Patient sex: M
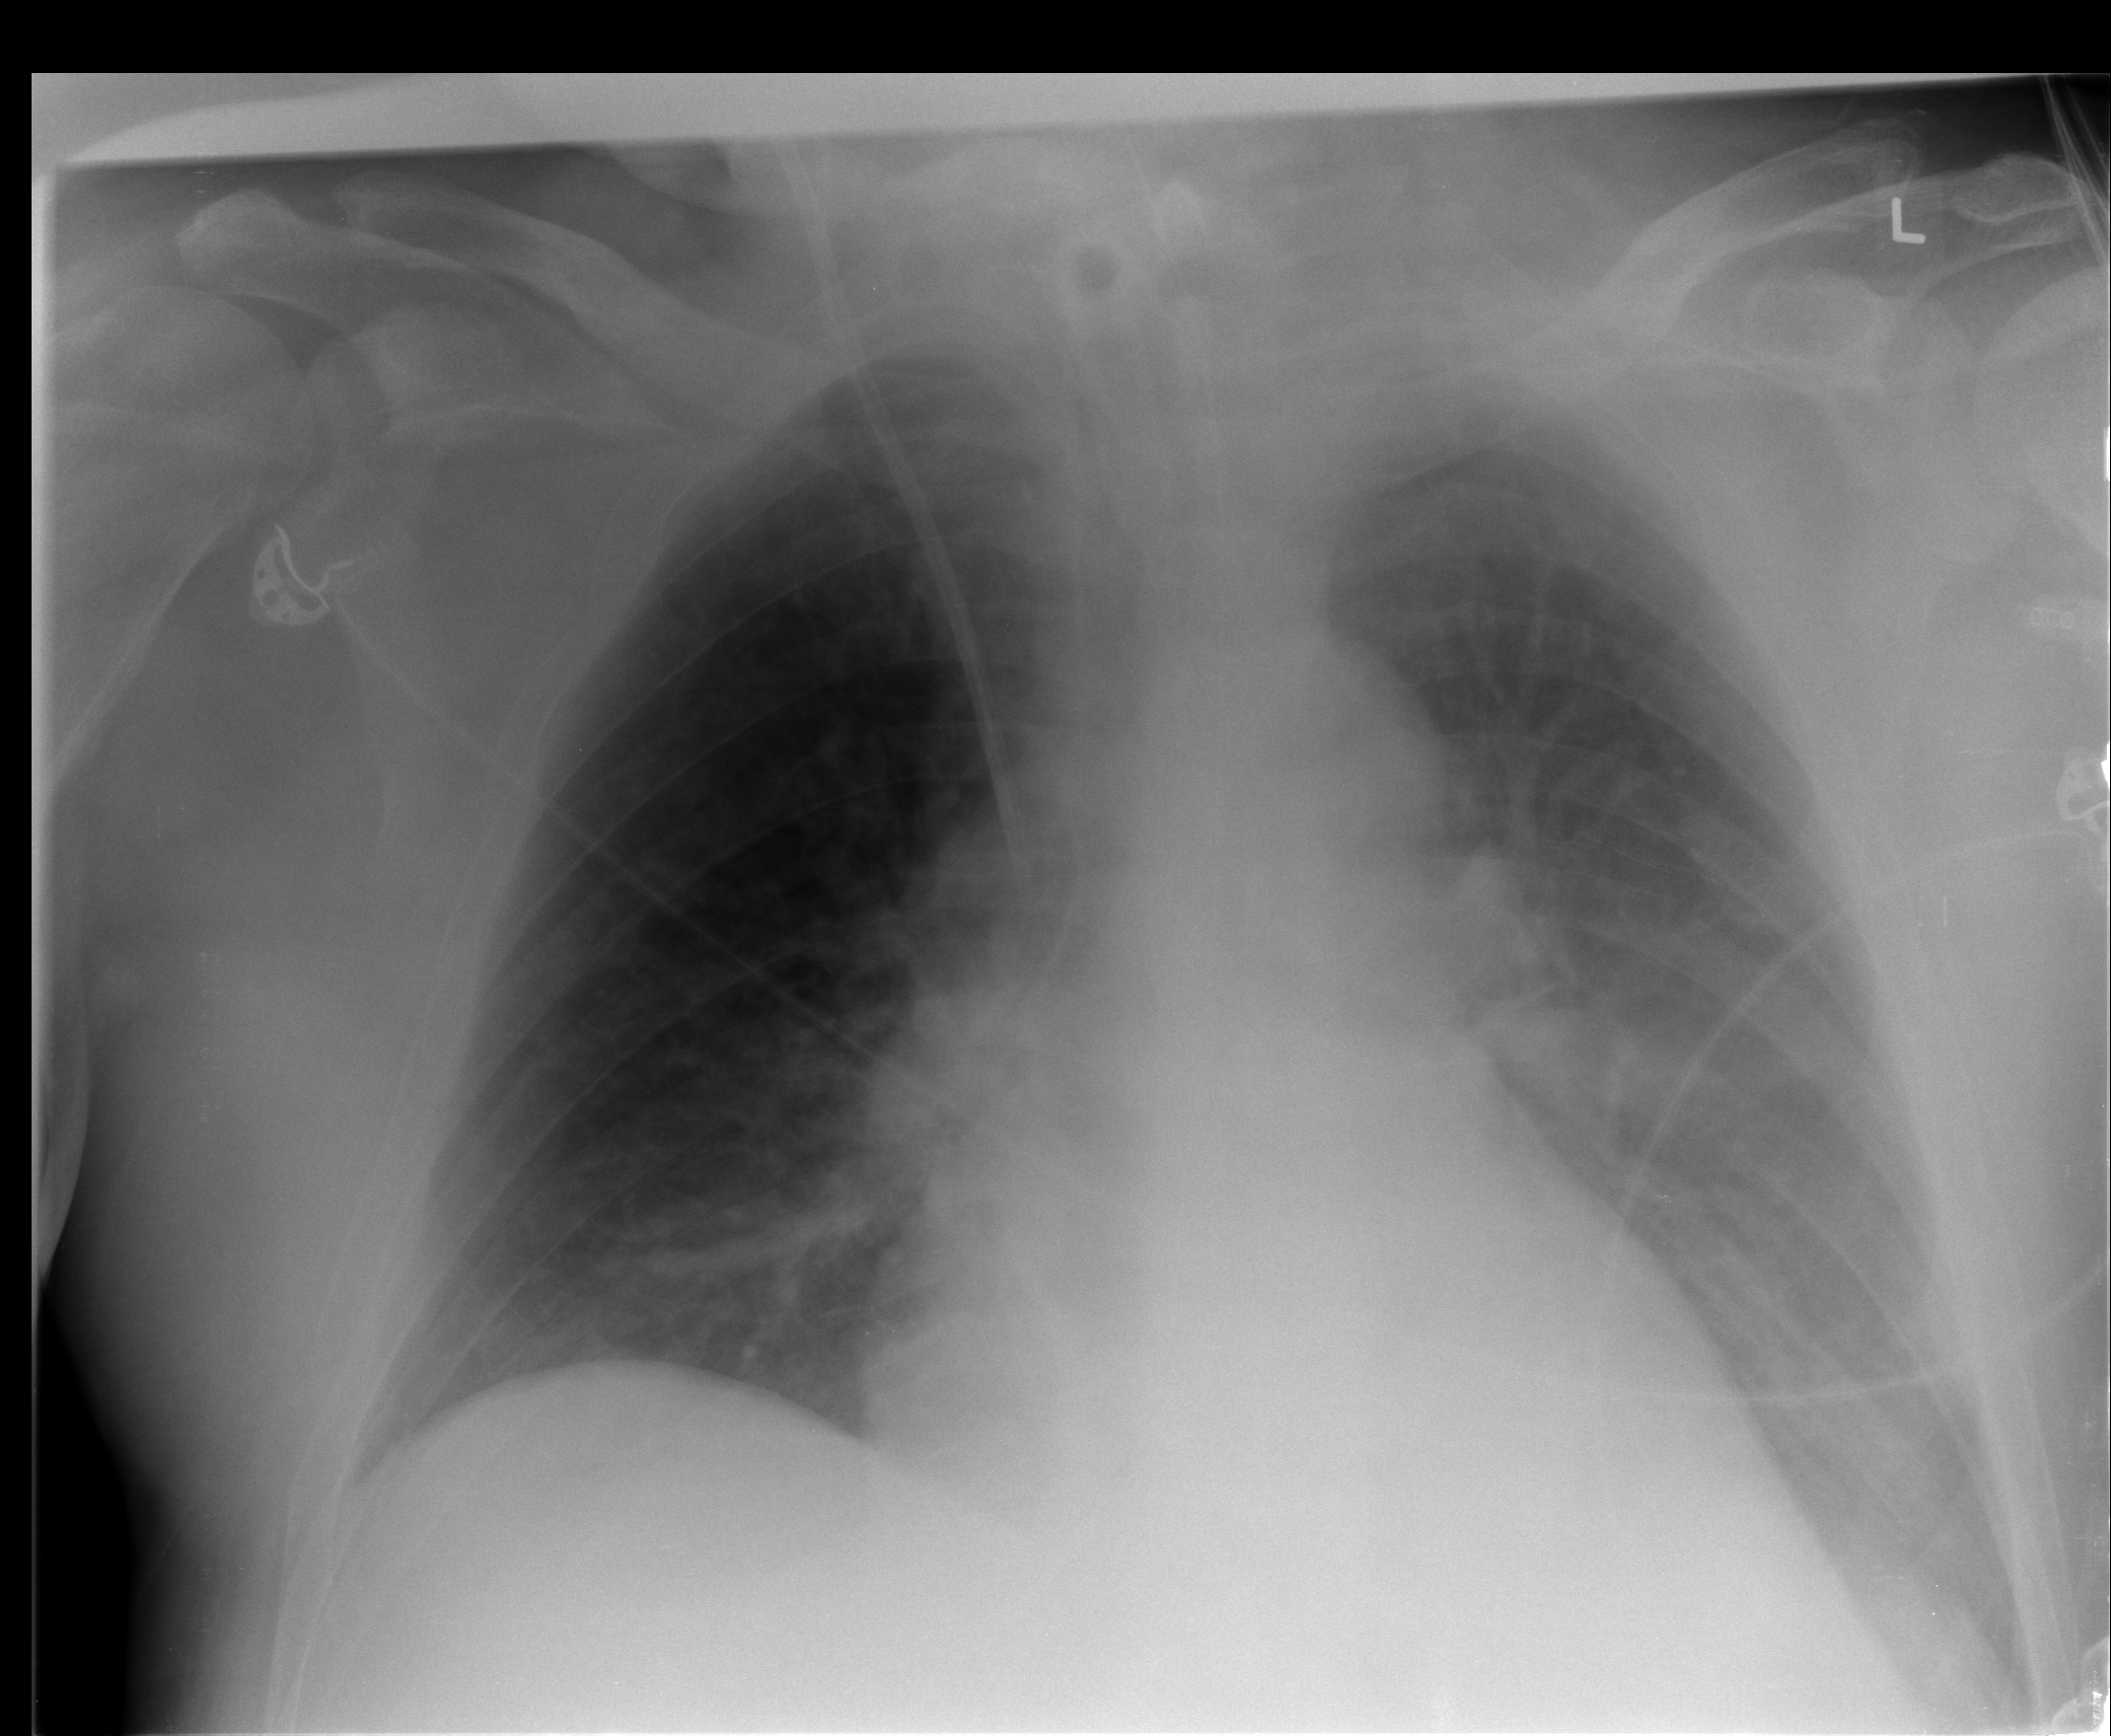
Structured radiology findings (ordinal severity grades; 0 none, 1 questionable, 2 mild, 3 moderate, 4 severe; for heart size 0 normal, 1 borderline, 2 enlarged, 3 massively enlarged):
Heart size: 2
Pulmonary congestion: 2
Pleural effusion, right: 0
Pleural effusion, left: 2
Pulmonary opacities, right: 0
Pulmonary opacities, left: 0
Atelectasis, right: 0
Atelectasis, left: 2